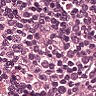
Metastatic tissue present: no